RGB frame:
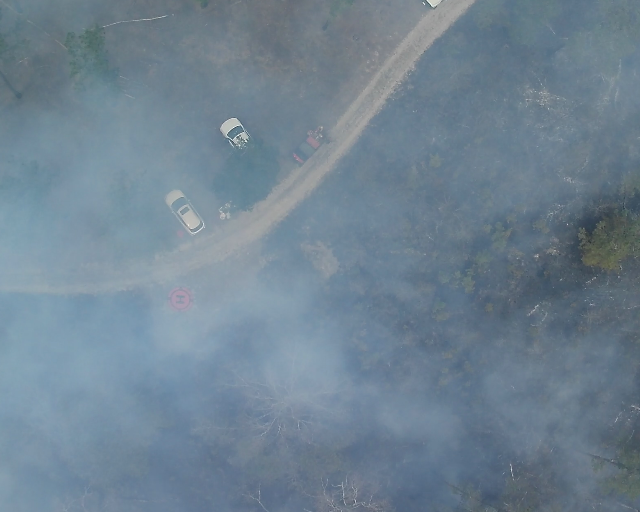
Thermal frame:
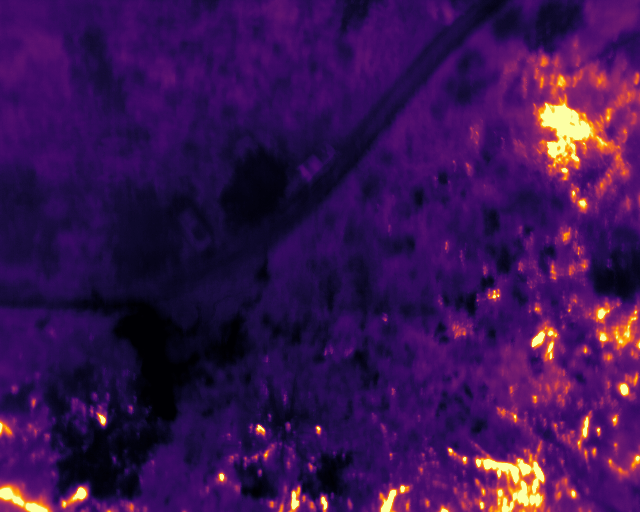
Captured: 2026-02-26 03:11:30
Pixels at or above 80 °C: 5202 (fraction of frame: 0.01588)